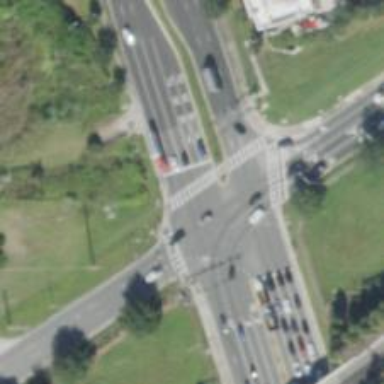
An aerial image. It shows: Marked crossing on cycleway road.